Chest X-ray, AP view. Patient: 56 years old, sex M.
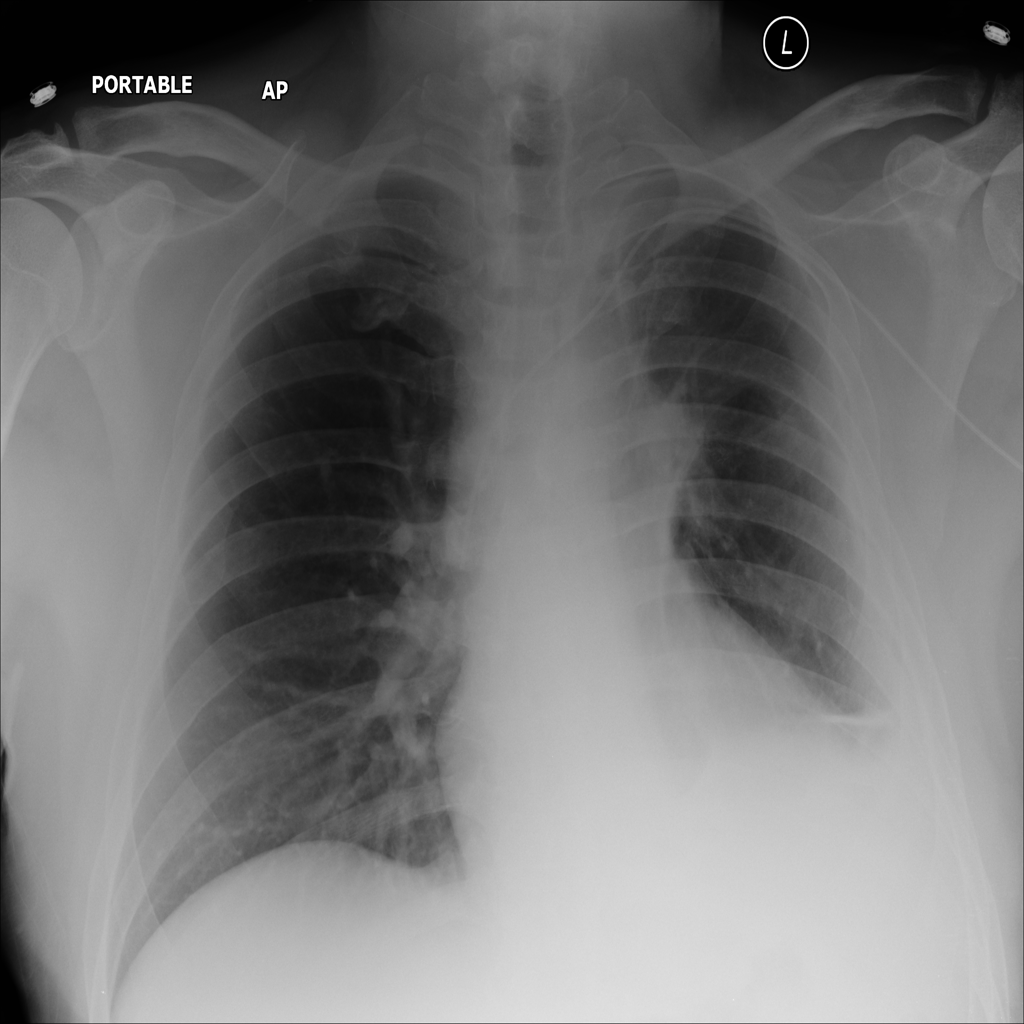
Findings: Effusion